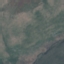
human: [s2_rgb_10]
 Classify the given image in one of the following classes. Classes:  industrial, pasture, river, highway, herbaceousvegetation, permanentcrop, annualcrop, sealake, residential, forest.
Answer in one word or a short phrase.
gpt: HerbaceousVegetation